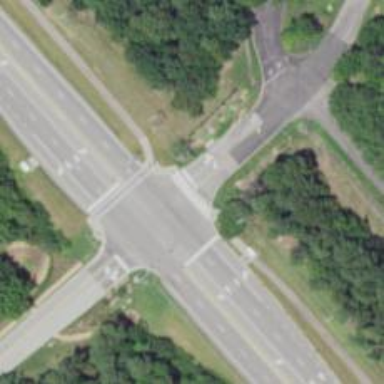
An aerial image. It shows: Marked asphalt cycleway crossing.